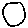
Label: circle